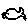
Label: fish